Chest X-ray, PA view. Patient: 26 years old, sex M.
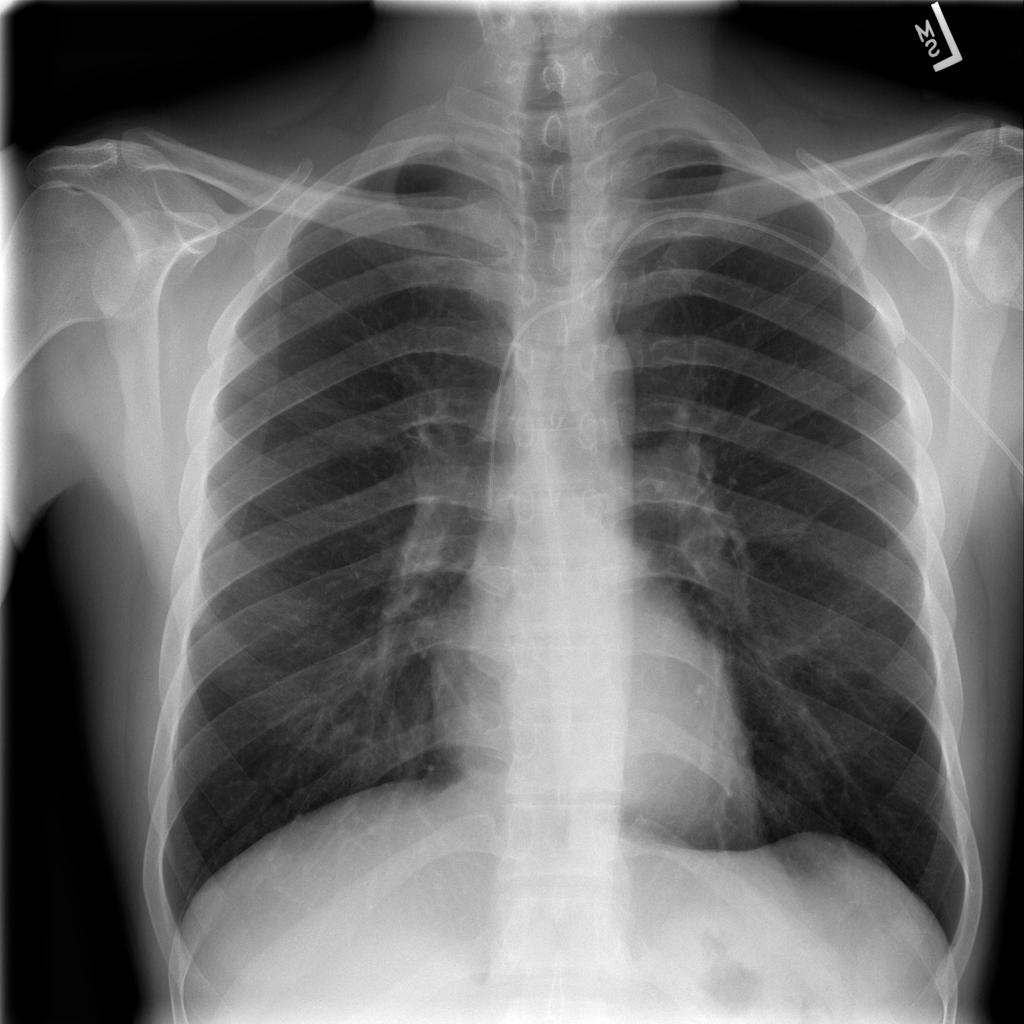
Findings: No Finding